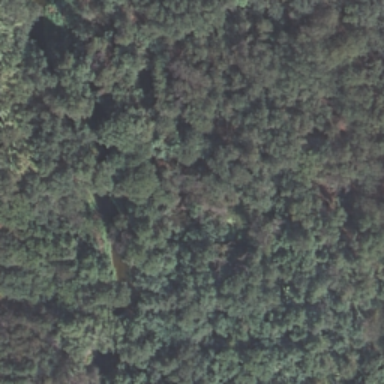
This is a dense forest with lots of dark green trees .